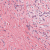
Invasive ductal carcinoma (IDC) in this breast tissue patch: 1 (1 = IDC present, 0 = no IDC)